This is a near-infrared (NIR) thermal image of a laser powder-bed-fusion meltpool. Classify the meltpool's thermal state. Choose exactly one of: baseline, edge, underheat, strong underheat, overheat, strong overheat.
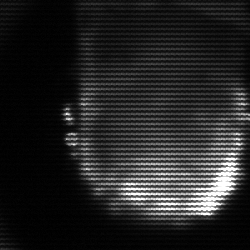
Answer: baseline